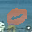
Label: 0